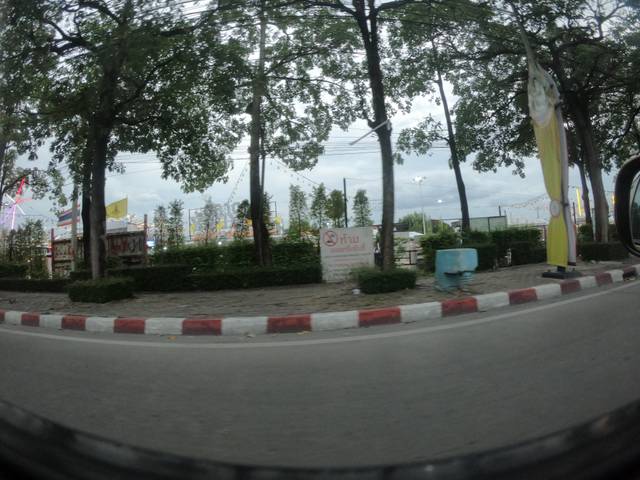
Region: Thailand
Coordinates: 13.826, 100.627